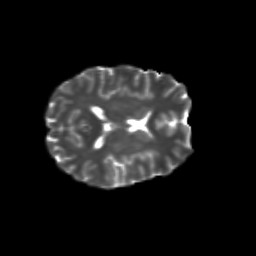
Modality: T2w
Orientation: axial
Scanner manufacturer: siemens
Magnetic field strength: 3 T
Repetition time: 9.2 s
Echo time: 0.084 s